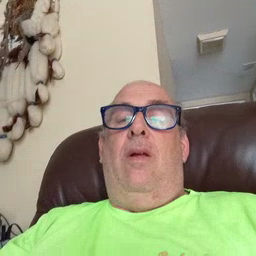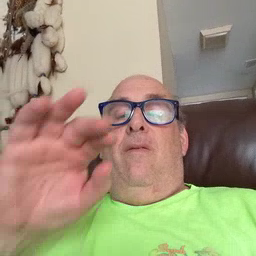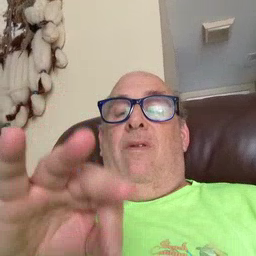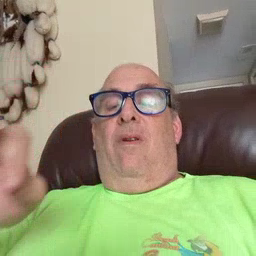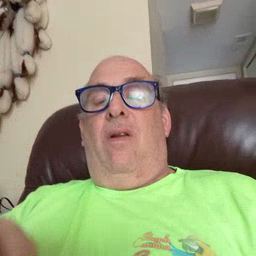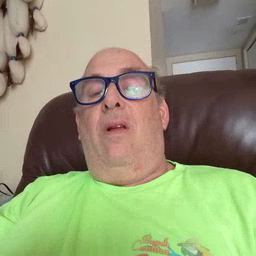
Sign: frenchfries